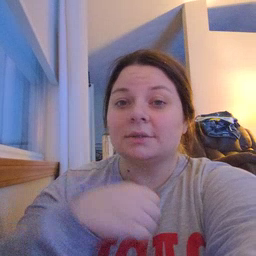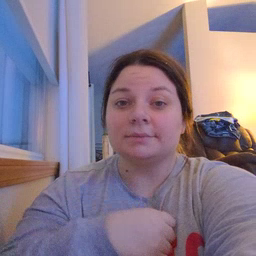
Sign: drink